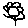
Label: flower